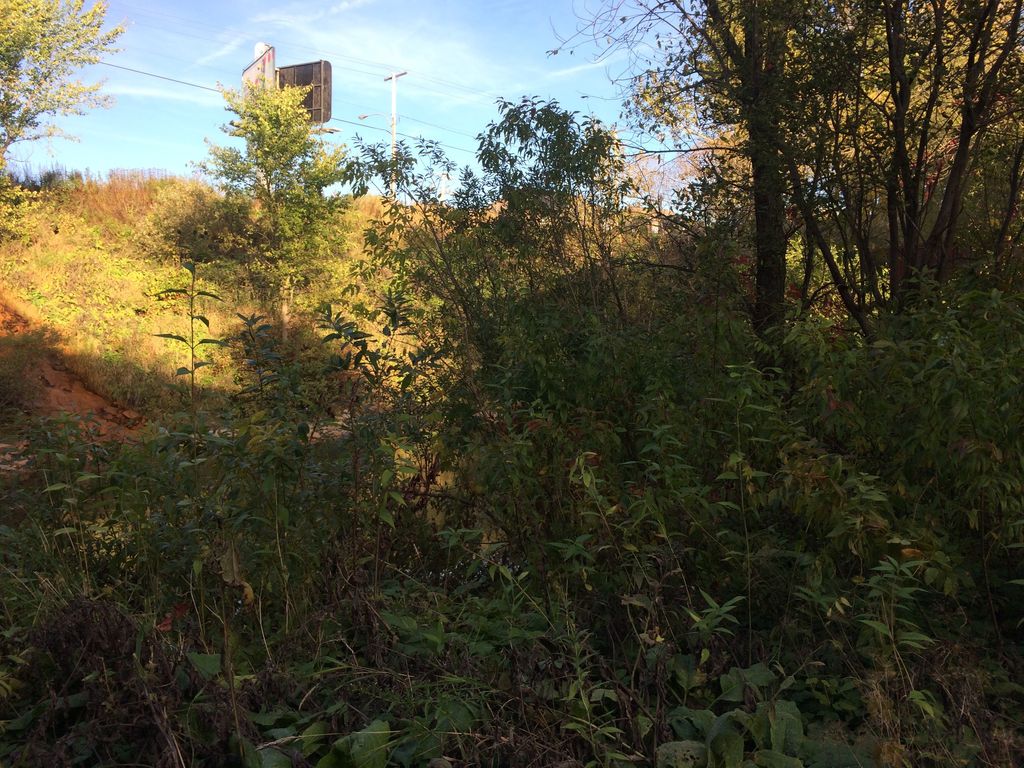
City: quebec_city